Field crop: tomato
Growth stage: 1
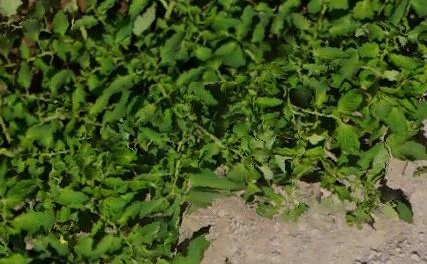
Species: tomato